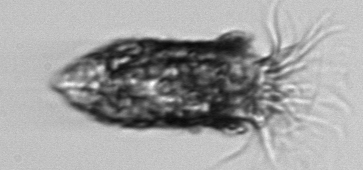
Label: Tintinnopsis